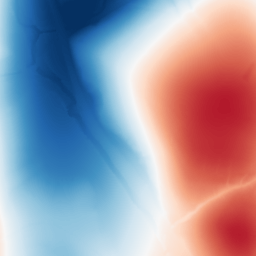
Category: trend_removal
Decomposition family: polynomial
Decomposition parameters: degree: 3
Upsampling method: cubic_catmull_rom
Upsampling parameters: scale: 8
Upsampling scale: 8